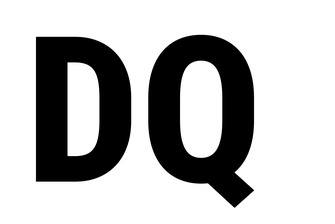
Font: Roboto_Condensed_ExtraBold